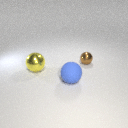
small brown metal sphere behind large blue rubber sphere